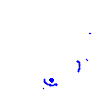
Particle: electron